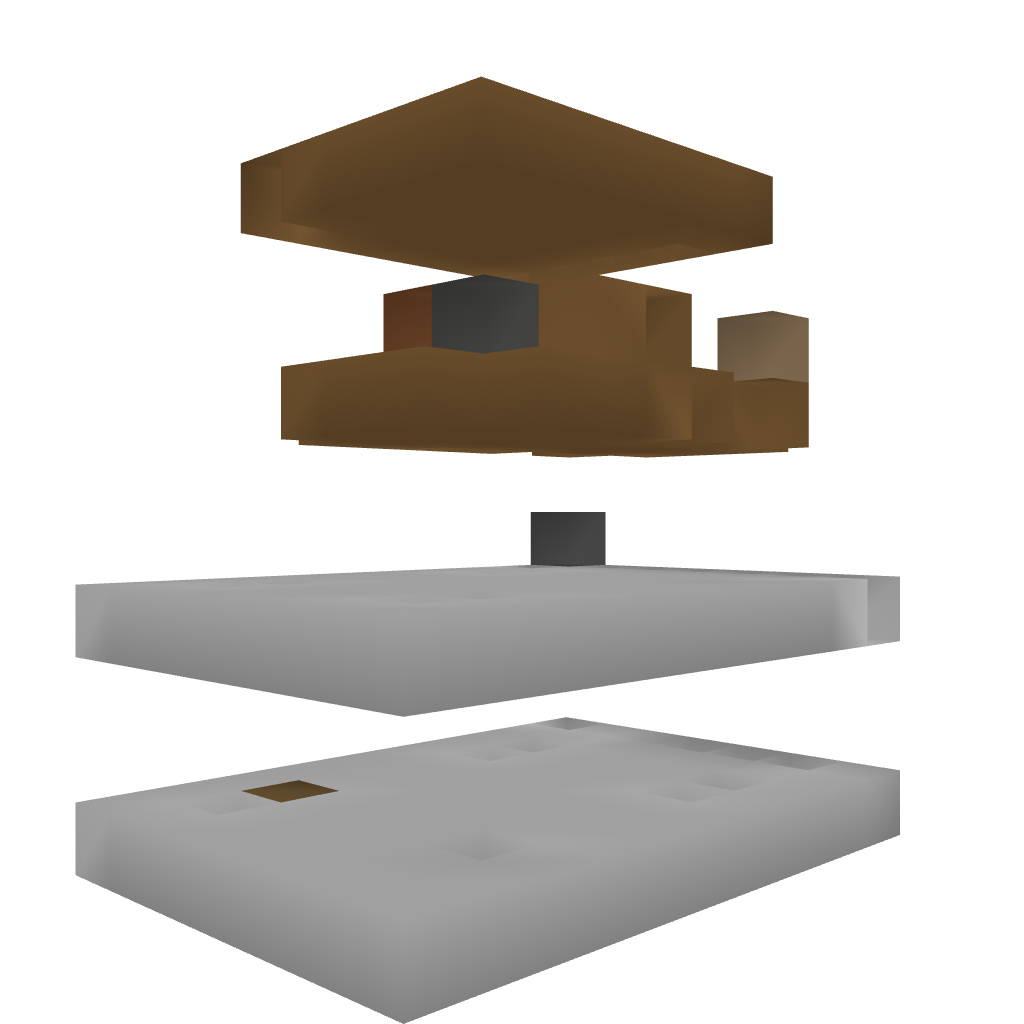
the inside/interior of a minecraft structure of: Witchhouse